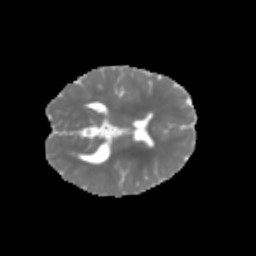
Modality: MD
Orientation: axial
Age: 6
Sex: male
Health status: healthy